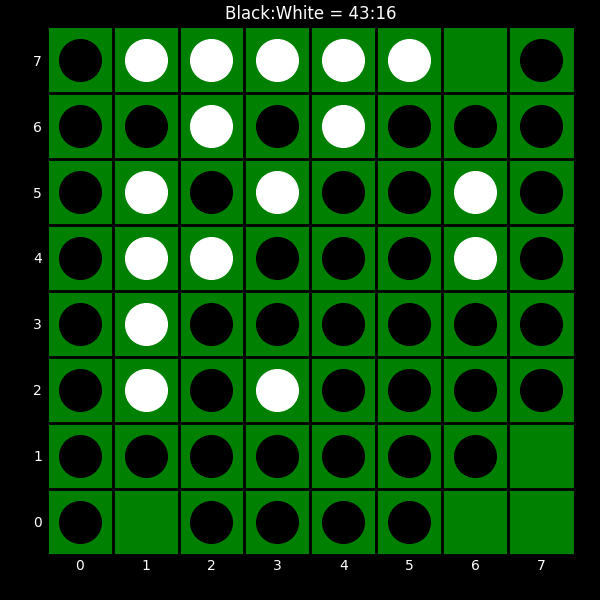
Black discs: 43
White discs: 16